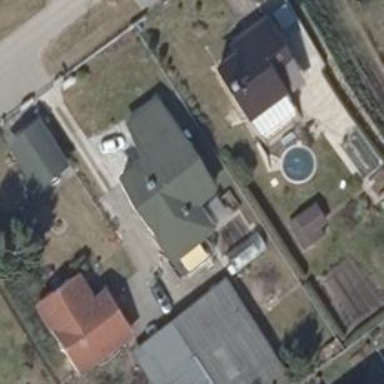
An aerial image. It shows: Detached building with gabled roof.